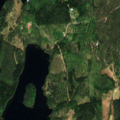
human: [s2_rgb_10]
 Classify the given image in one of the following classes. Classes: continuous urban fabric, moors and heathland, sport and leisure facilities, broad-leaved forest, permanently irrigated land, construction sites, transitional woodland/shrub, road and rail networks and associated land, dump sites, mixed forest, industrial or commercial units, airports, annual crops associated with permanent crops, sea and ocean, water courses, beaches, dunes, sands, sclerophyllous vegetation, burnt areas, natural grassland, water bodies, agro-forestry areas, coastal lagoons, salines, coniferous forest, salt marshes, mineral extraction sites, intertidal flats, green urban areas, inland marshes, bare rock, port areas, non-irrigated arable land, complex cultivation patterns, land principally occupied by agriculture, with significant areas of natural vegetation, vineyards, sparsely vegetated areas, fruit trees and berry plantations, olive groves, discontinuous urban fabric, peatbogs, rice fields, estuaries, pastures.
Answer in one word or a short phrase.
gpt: coniferous forest, mixed forest, water bodies